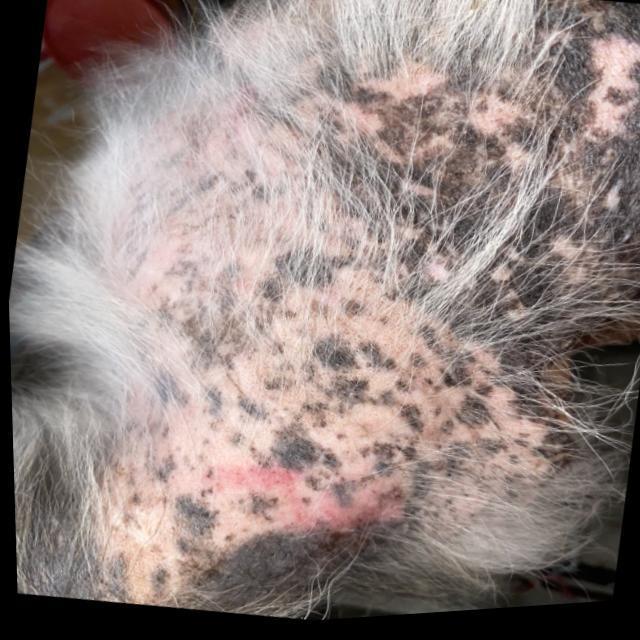
Canine demodicosis (Demodex mange) — caused by Demodex canis mites. Presents with alopecia, follicular papules, pustules, and comedones. Often localized on face and forelimbs.